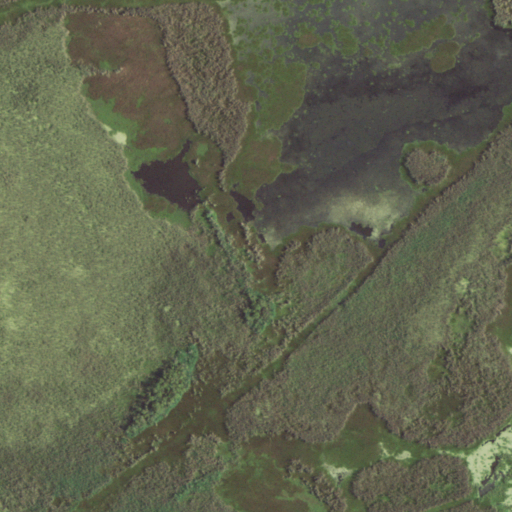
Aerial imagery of island in Louisiana named Goose Island containing herbaceous wetlands, open water, woody wetlands, medium intensity development, open development, and barren land